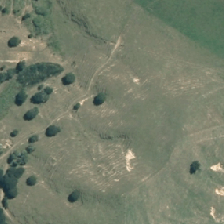
Land cover: grose_broom